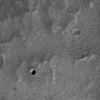
Label: not_dusty